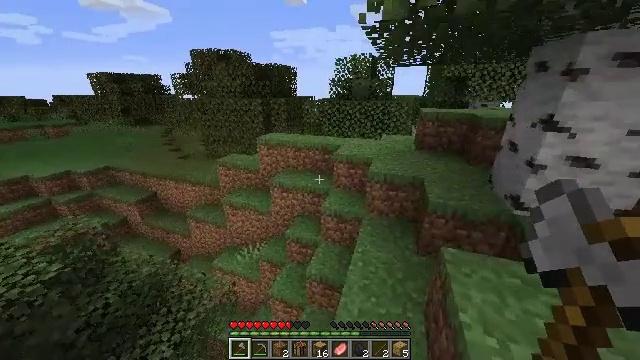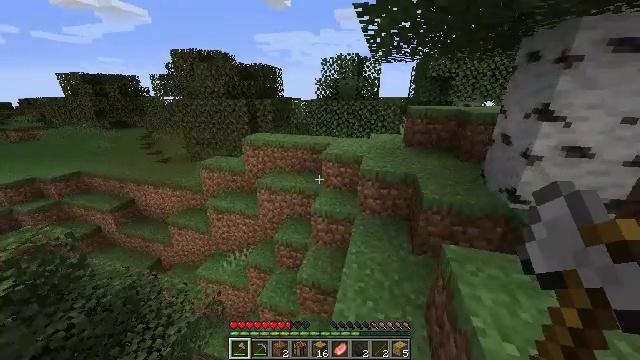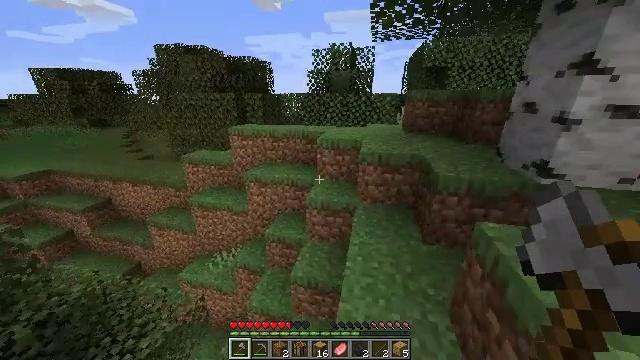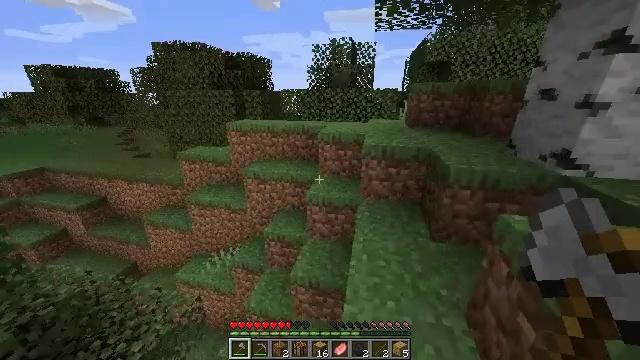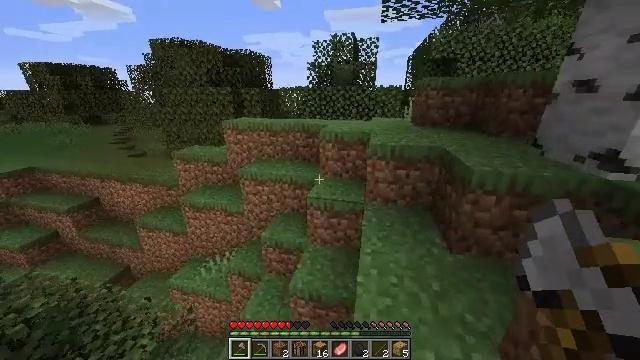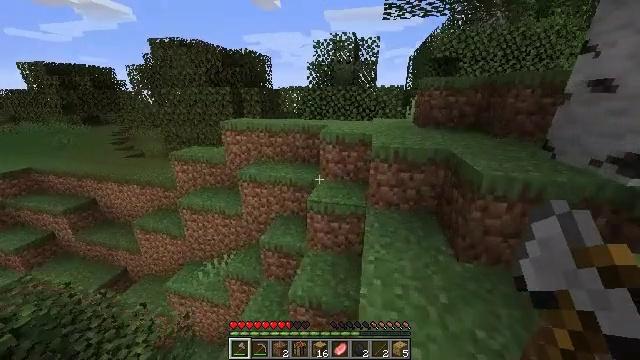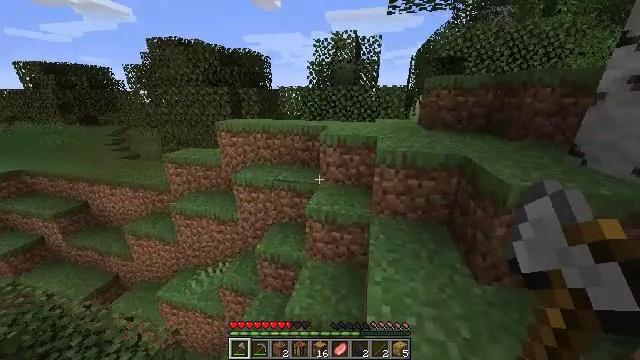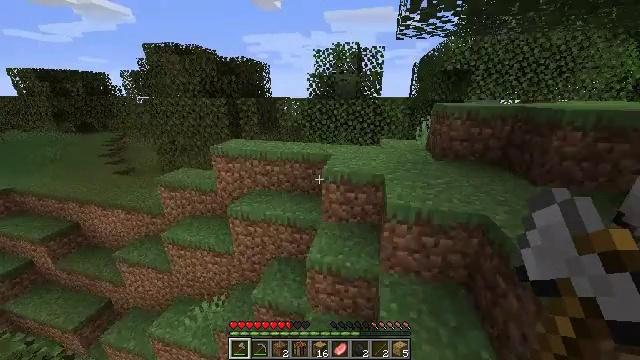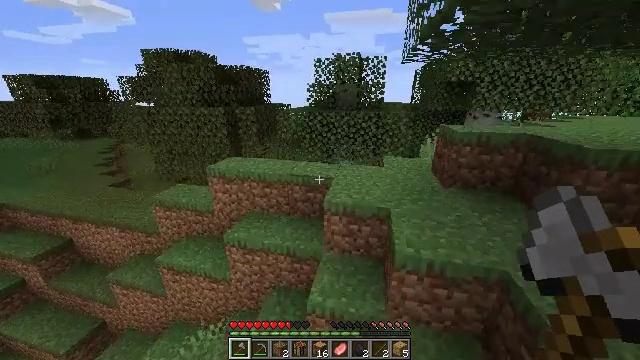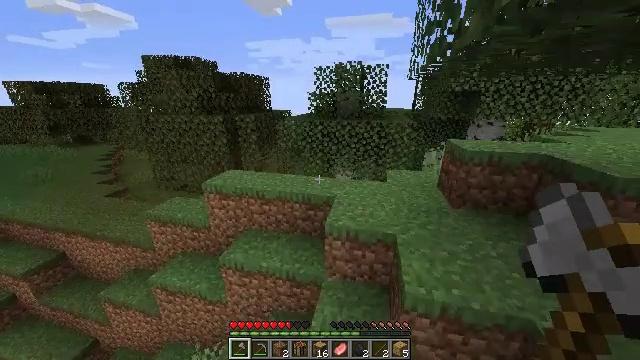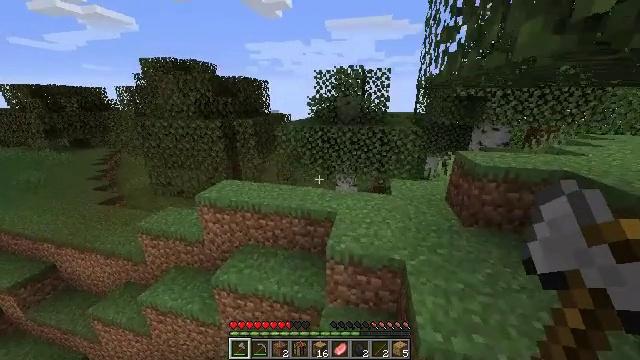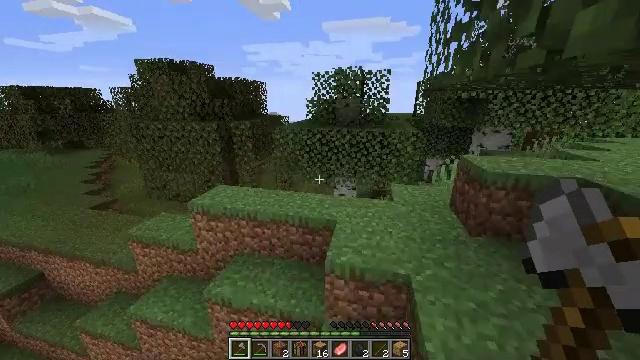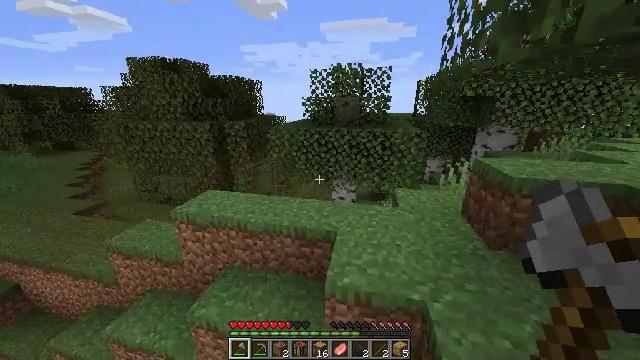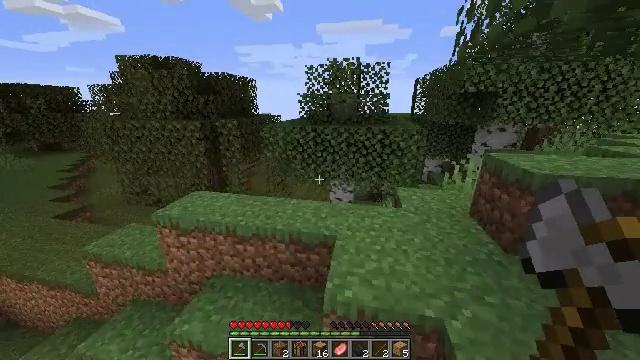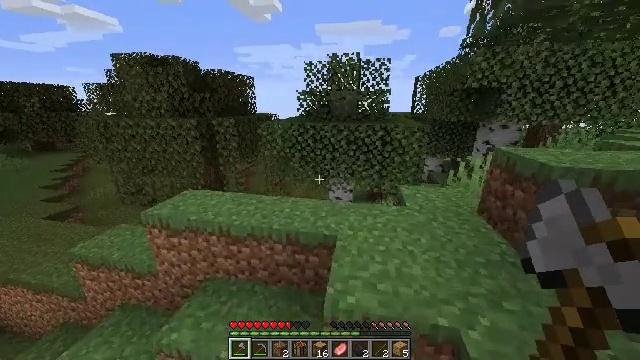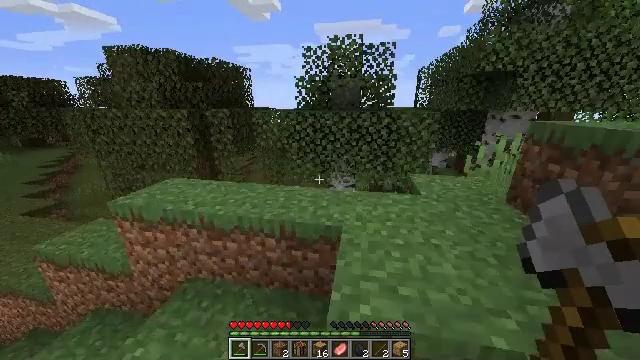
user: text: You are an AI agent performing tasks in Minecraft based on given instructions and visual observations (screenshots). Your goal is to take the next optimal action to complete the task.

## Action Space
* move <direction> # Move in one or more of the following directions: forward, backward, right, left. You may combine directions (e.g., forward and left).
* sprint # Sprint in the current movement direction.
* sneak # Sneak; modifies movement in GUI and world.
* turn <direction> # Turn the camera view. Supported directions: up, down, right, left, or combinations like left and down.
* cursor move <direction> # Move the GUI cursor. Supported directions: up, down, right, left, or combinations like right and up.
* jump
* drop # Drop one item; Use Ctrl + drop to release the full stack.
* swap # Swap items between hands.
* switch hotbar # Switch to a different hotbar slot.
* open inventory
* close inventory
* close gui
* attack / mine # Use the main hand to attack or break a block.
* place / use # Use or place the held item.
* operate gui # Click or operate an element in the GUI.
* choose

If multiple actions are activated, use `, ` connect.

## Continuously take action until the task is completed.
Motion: motion action
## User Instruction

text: Collect a lily pad from a pond.
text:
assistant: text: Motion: move forward, sprint, turn right
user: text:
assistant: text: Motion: move forward, sprint, turn right
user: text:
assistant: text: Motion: move forward, sprint
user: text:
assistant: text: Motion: move forward, sprint
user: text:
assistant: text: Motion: move forward, sprint
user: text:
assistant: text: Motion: move forward, sprint, jump
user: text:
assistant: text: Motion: move forward, sprint, jump
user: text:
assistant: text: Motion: move forward, sprint, jump
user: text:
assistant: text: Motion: move forward, sprint, jump
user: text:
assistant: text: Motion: move forward, sprint, jump
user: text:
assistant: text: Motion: move forward, sprint, jump
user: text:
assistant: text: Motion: move forward, sprint, jump
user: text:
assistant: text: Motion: move forward, sprint, turn right, jump
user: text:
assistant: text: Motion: move forward, sprint, jump
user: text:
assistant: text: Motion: move forward, sprint, jump
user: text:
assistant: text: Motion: move forward, sprint, turn right, jump
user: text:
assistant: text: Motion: move forward, sprint, jump
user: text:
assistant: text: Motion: move forward, sprint, jump
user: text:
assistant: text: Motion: move forward, sprint, jump
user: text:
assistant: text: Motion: move forward, sprint, jump
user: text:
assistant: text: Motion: move forward, sprint, jump
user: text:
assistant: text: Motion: move forward, sprint, jump
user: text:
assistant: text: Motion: move forward, sprint, turn left, jump
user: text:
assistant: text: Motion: move forward, sprint, turn left and down, jump
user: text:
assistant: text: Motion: move forward, sprint, turn left and down, jump
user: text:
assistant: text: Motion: move forward, sprint, turn left, jump
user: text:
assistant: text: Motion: move forward, sprint, turn left, jump
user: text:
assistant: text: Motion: move forward, sprint, jump
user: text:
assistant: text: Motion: move forward, sprint, jump
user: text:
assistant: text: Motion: move forward, sprint, jump